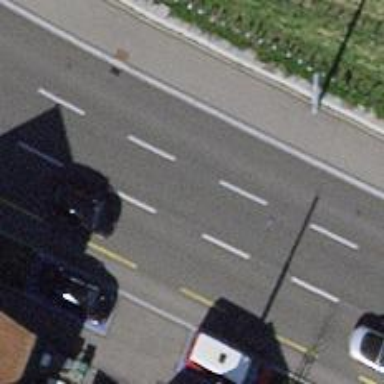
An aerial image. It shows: Secondary road with asphalt surface. There is separate sidewalk and cycle lane on the left side.